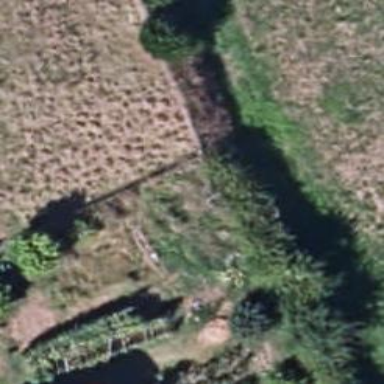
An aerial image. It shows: Fence.